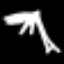
Label: palm tree